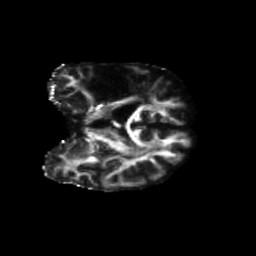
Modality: FA
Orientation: coronal
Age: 56
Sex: female
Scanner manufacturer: siemens
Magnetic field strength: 3 T
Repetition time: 5.47 s
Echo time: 0.0854 s